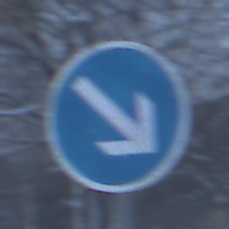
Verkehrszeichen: VorgeschriebeneVorbeifahrtRechts
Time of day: Midday
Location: Outdoor (Nature)
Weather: Overcast
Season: Winter
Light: Natural